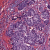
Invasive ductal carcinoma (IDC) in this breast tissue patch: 1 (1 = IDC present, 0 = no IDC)